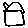
Label: house